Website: lowes
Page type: billing-address
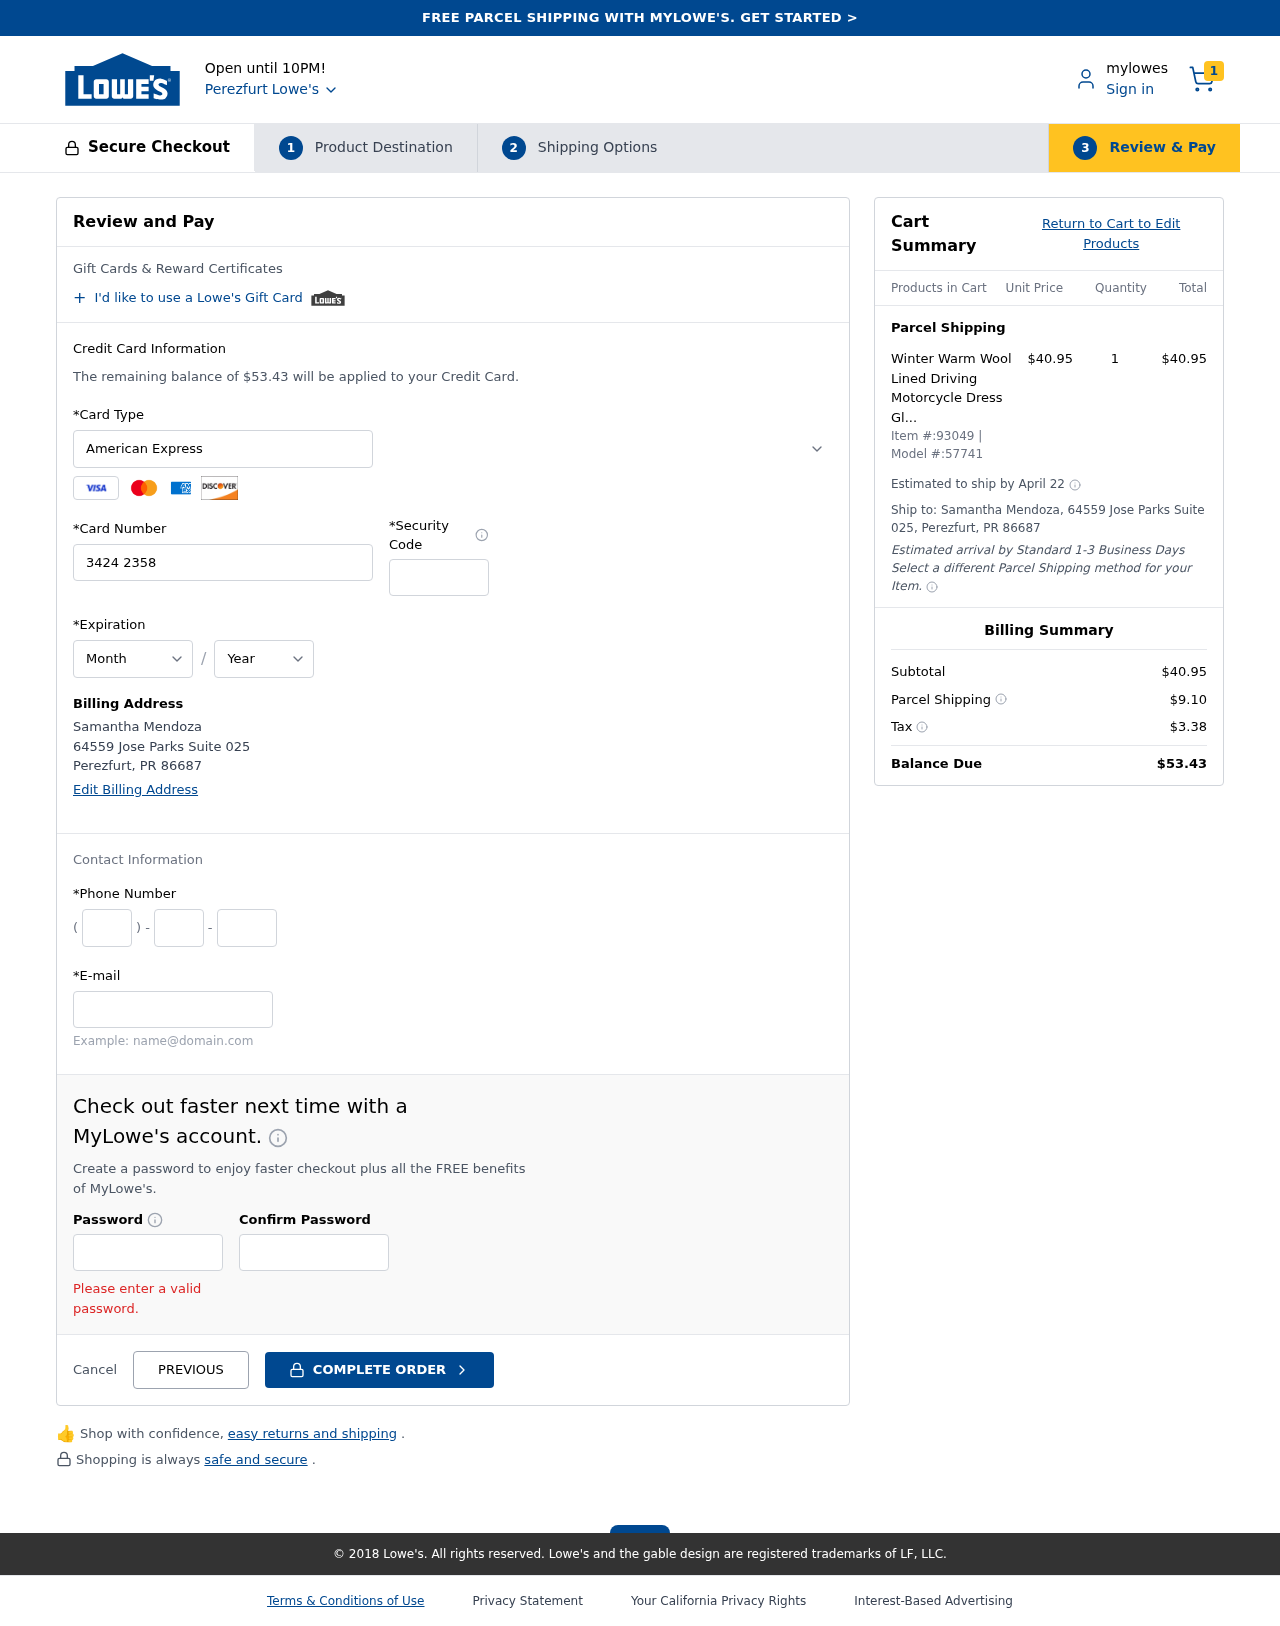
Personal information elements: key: PII_CARD_CVV
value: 2407
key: PII_CARD_EXPIRY_MONTH
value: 09
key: PII_CARD_EXPIRY_YEAR
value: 26
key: PII_CARD_NUMBER
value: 3424 2358 0589 431
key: PII_CARD_TYPE
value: American Express
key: PII_CITY
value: Perezfurt
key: PII_CITY_STATE_ZIP
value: Perezfurt, PR 86687
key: PII_EMAIL
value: samantha.mendoza@hotmail.com
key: PII_FULLNAME
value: Samantha Mendoza
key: PII_PHONE_AREA
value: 471
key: PII_PHONE_PREFIX
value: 435
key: PII_PHONE_SUFFIX
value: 8709
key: PII_STREET
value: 64559 Jose Parks Suite 025
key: PII_FULLNAME2
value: Samantha Mendoza
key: PII_STREET2
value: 64559 Jose Parks Suite 025
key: PII_CITY_STATE_ZIP2
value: Perezfurt, PR 86687
Product elements: key: PRODUCT1_NAME
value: Winter Warm Wool Lined Driving Motorcycle Dress Gloves For Men Women 3 Size Brown
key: PRODUCT1_PRICE
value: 40.95
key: PRODUCT1_QUANTITY
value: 1
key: PRODUCT_ITEM_NUMBER
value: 93049
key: PRODUCT_MODEL_NUMBER
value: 57741
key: PRODUCT1_LINE_TOTAL
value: $40.95
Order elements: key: ORDER_NUM_ITEMS
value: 1
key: ORDER_TOTAL
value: $53.43
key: ORDER_SHIPPING_DATE
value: April 22
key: ORDER_SUBTOTAL
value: $40.95
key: ORDER_SHIPPING_COST
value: $9.10
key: ORDER_TAX
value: $3.38